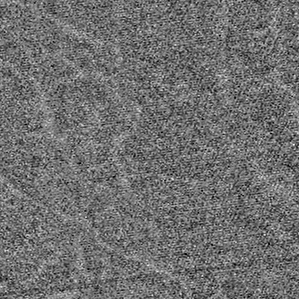
Label: frost